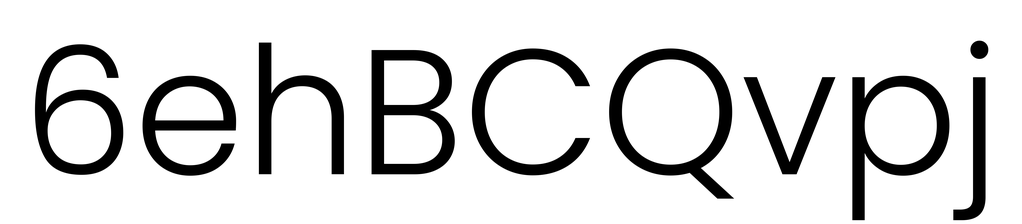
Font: Poppins-Light